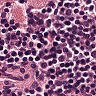
Metastatic tissue present: no